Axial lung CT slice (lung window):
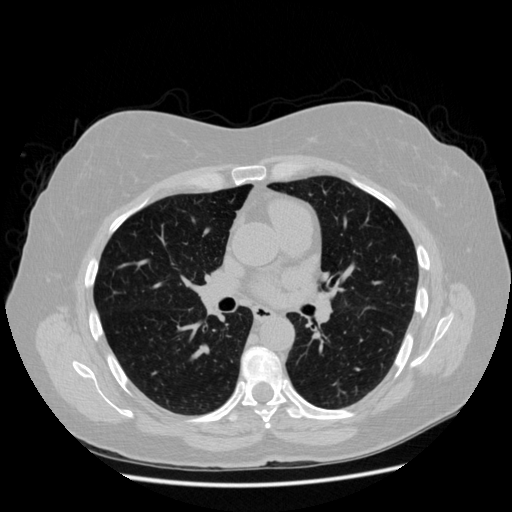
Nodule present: no